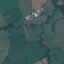
Label: Pasture